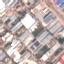
Land use / land cover: Industrial